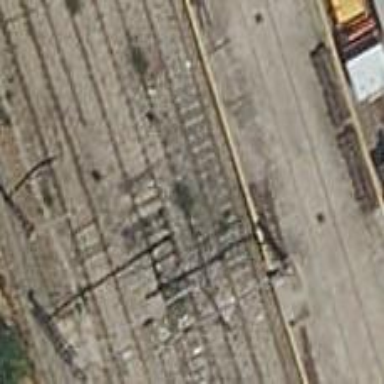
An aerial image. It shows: Railway switch.